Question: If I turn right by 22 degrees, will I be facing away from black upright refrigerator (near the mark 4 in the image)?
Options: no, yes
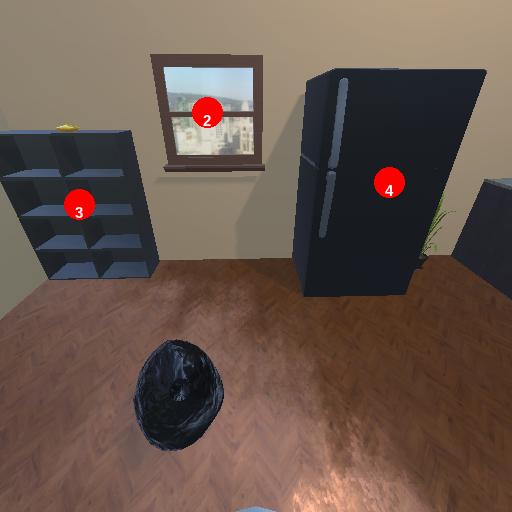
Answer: no